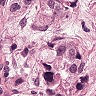
Metastatic tissue present: yes